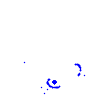
Particle: proton